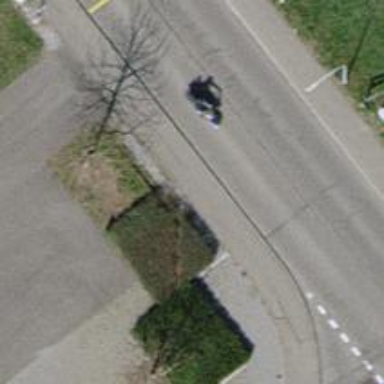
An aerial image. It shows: Bus stop equipped with public transport stop position.